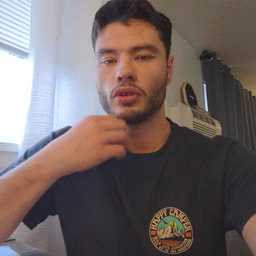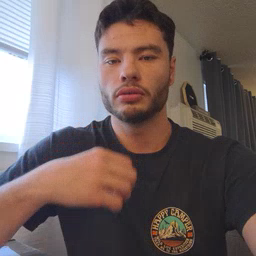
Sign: underwear